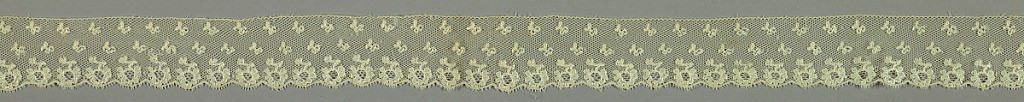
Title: Border
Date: early 19th century
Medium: Technique: bobbin lace
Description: Bobbin lace border, blossom repeat; early 19th century Maline.